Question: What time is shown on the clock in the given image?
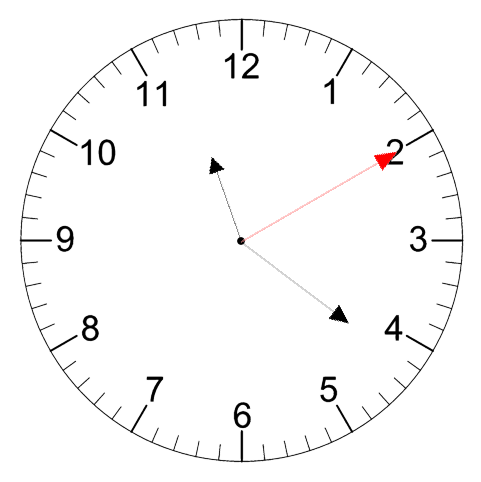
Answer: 11:21:10